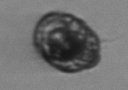
Label: Proterythropsis